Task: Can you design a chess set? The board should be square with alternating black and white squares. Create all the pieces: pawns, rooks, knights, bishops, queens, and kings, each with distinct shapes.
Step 1380:
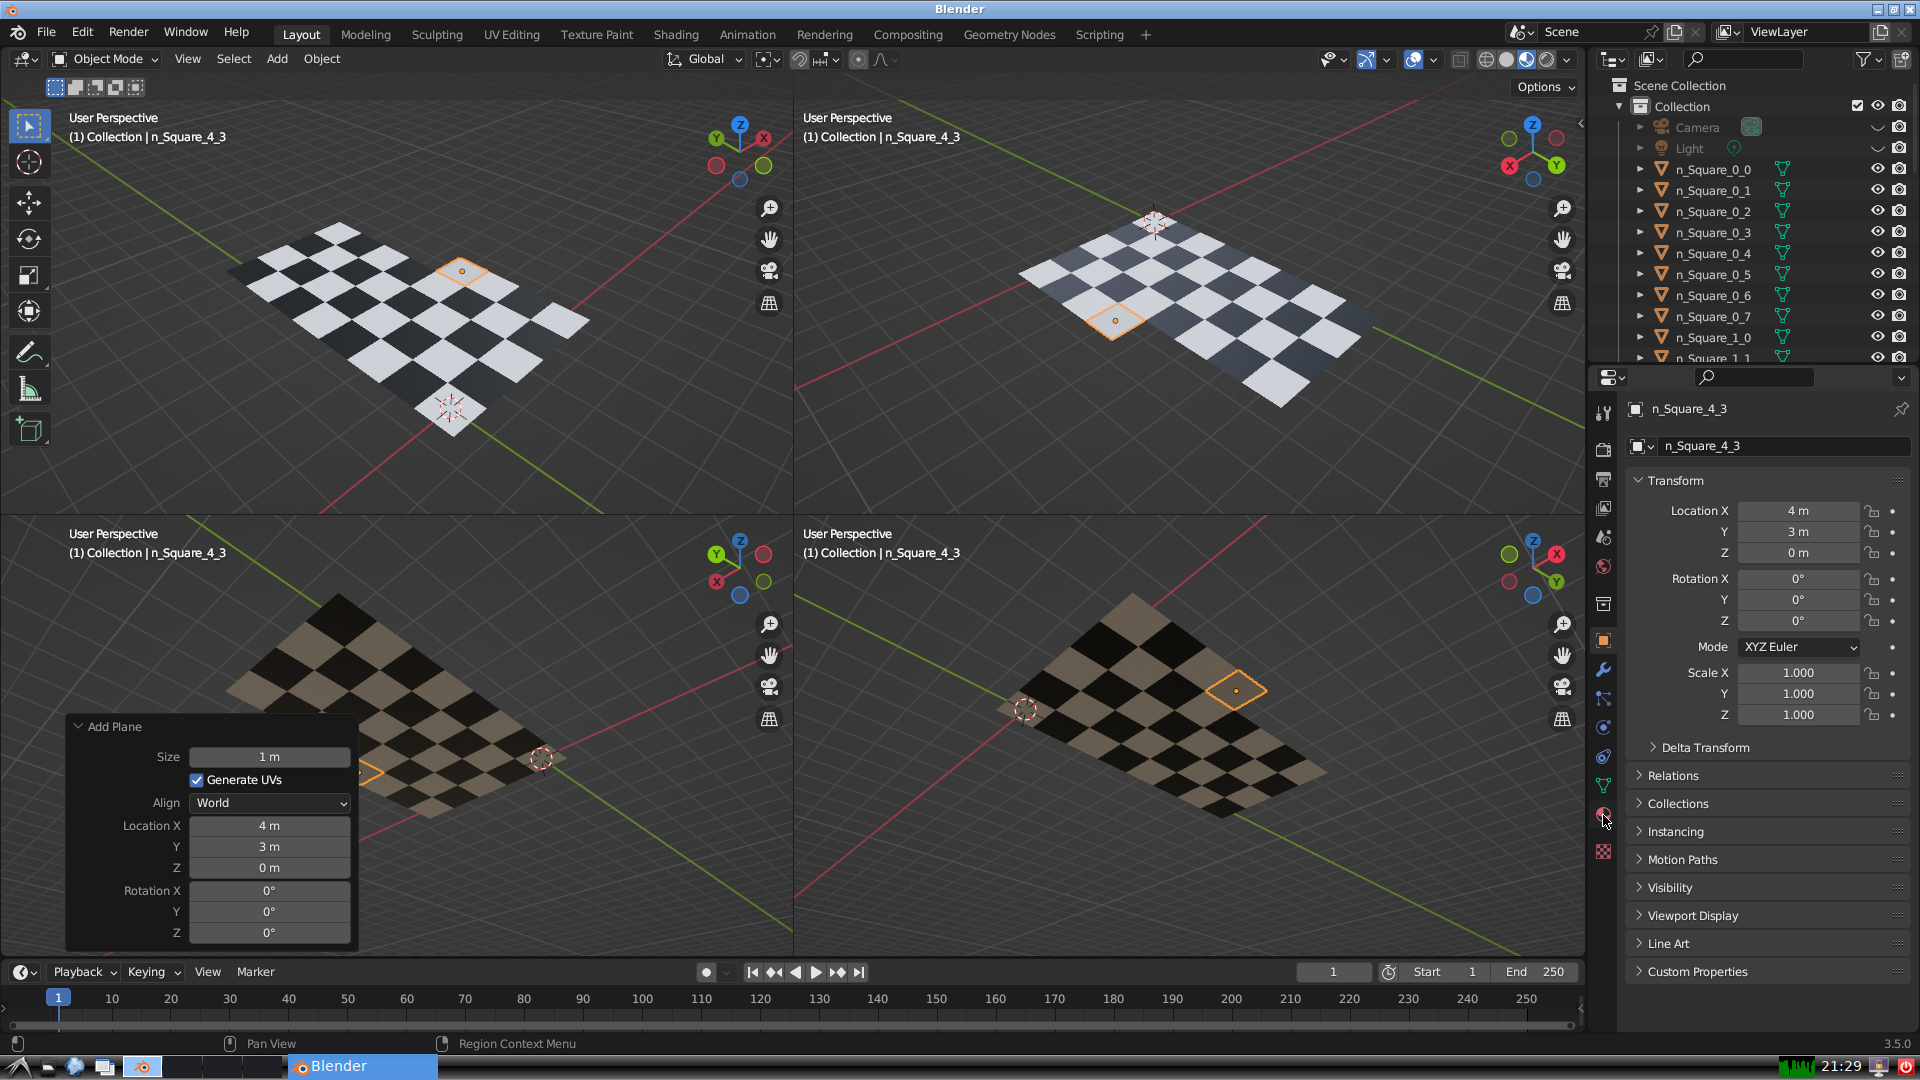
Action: click: no